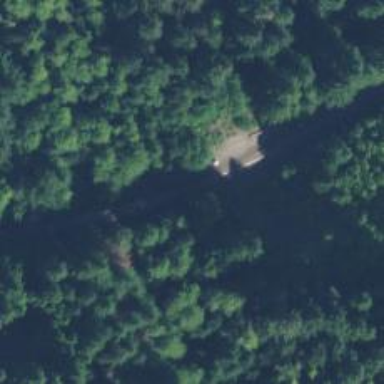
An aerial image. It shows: Bridge over railway line.